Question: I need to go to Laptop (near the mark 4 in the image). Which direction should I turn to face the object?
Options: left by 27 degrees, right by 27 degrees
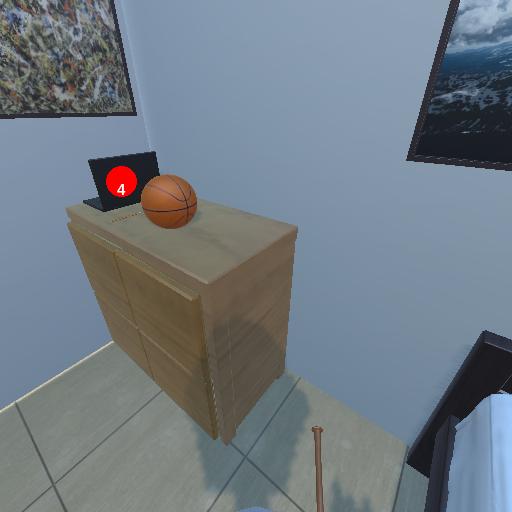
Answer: left by 27 degrees